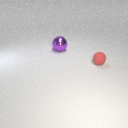
large purple metal sphere to the left of small red rubber sphere